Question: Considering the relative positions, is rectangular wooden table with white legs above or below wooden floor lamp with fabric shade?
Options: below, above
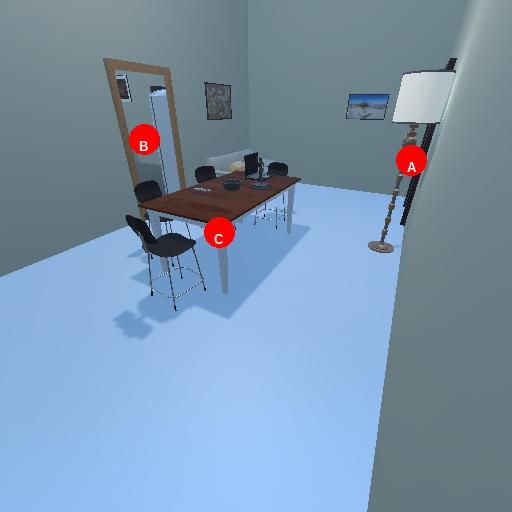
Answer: below